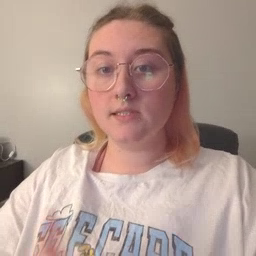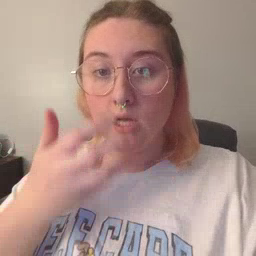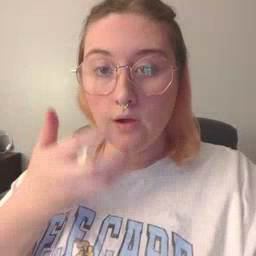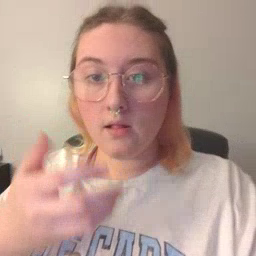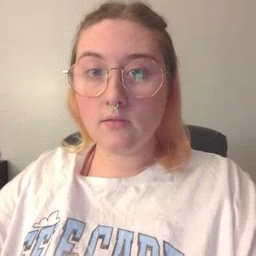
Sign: cereal